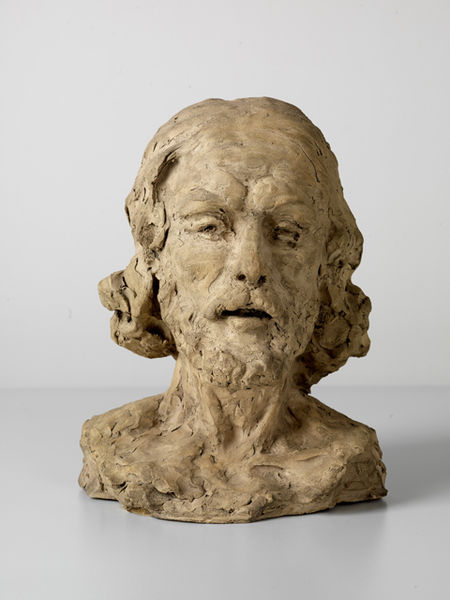
Titel: Das Haupt Johannes' des Täufers
Künstler: Auguste Rodin
Standort: Karlsruhe
Institution: Staatliche Kunsthalle Karlsruhe
Schlagwörter: kopf, mann, schatten, grob, braun, frankreich, haar, mund, nase, stirn, weiss, beige, expressionismus, muster, alt, bart, schnurrbart, augen, falten, gesicht, lang, rembrandt, tot, vollbart, hals, portrait, porträt, erde, auge, haare, lange haare, augenbrauen, bruststück, frontal, kinn, lippen, locken, ohren, schultern, traurig, skulptur, ton, brüste, wangen, modell, alter mann, studie, moderne, lehm, spuren, ausdruck, duktus, muskeln, poet, brauen, büste, plastik, rodin, oberkörper, roh, offen, expressionistisch, form, hässlich, entwurf, daumier, halboffen, stirnglatze, männlich, christus, jesus, adern, struktur, uneben, bozzetto, geöffnet, vorlage, opa, werk, sehnen, terracotta, base, schautzer, schnautzbart, platik, knete, auguste rodin, mund geöffnet, geformt, honoré daumier, infinito, kopfstück, kopfbüste, n, 1800, büstemann, öll, halsader, okopf, halboffener mund, roudin